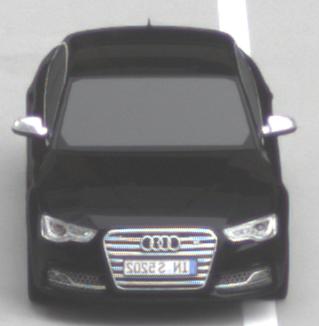
Make: Audi
Model: S5
Detailed model: F5
Model produced from: 2016
Model produced until: 2019
Doors: 2
Color: black
Road condition: dry road
Daytime: midday
Contrast: low contrast